Aerial crown-view tile of a tropical tree (Barro Colorado Island, Panama), acquired 20250512:
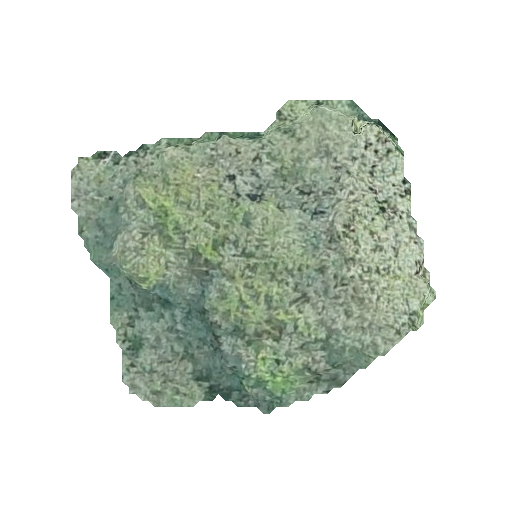
Species: Luehea seemannii
GBIF accepted scientific name: Luehea seemannii
Crown area: 121.324 m²